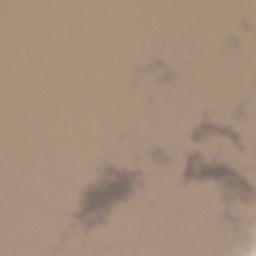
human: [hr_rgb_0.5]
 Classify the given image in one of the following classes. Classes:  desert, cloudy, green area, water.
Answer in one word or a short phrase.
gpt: cloudy